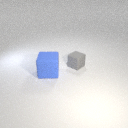
large blue rubber cube in front of small gray rubber cube